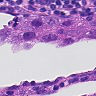
Metastatic tissue present: yes